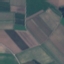
Land use / land cover class: PermanentCrop